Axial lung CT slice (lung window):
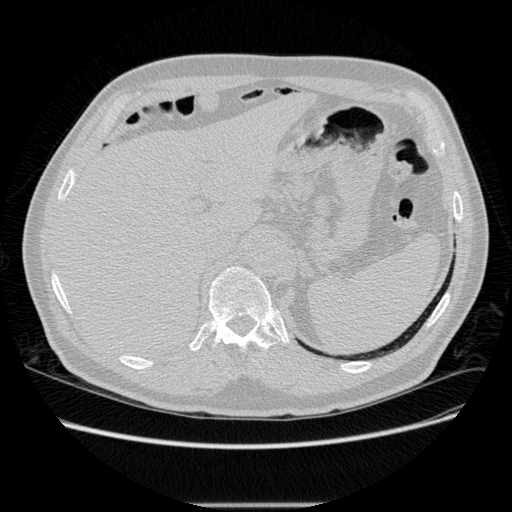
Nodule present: no